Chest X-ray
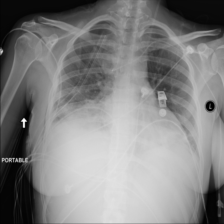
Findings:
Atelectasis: positive
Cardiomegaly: negative
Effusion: negative
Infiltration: positive
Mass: negative
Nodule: negative
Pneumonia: negative
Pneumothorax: negative
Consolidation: negative
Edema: negative
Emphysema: positive
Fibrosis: negative
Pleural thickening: negative
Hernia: negative